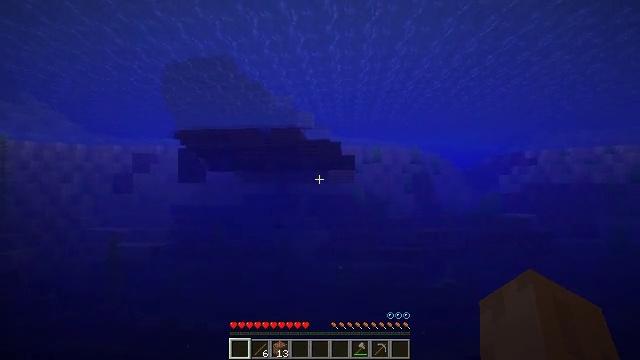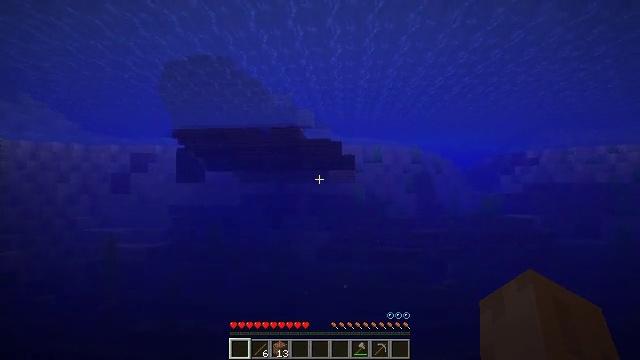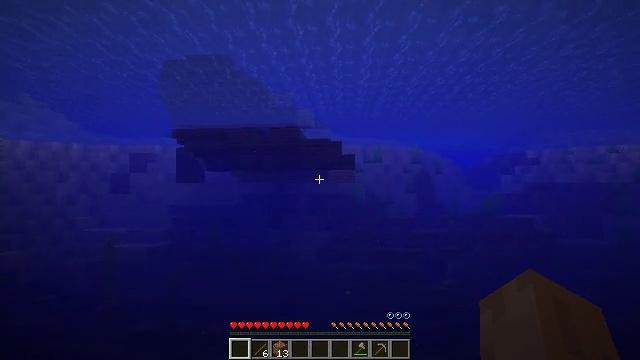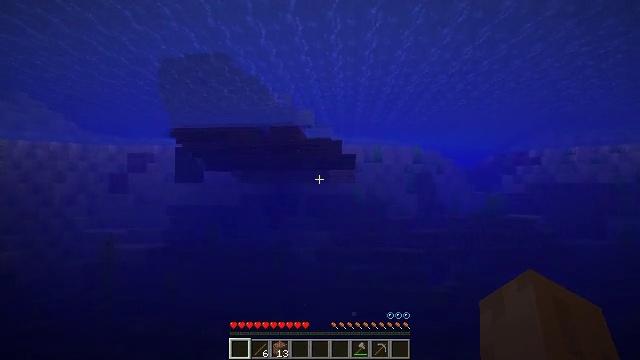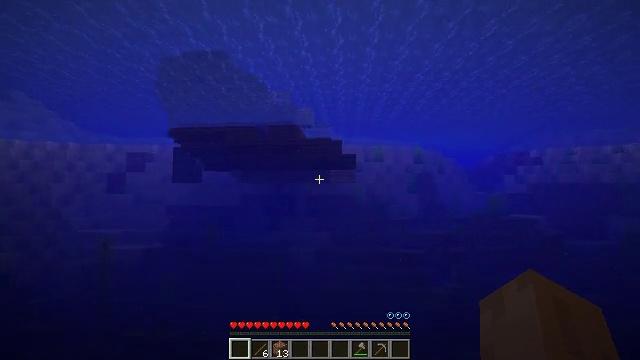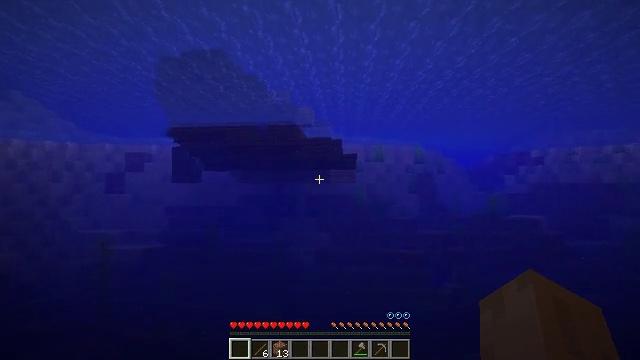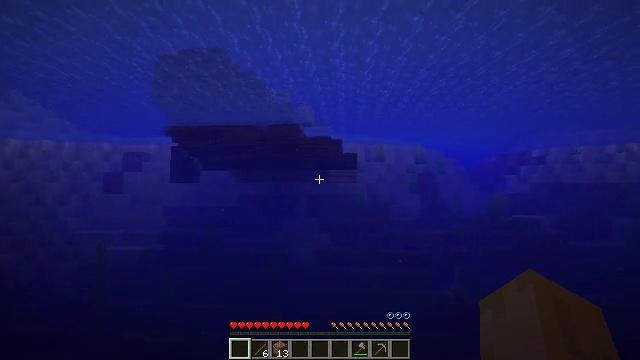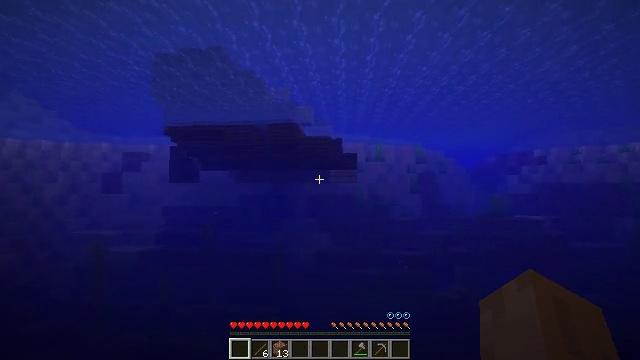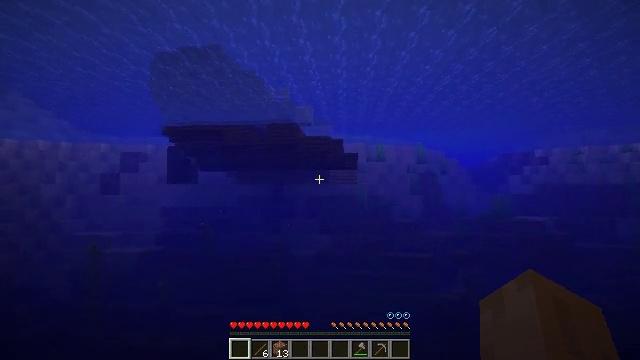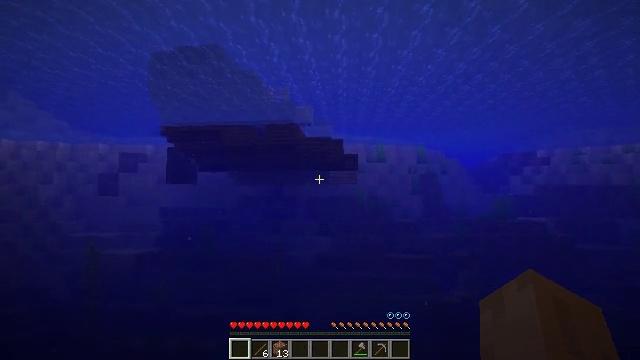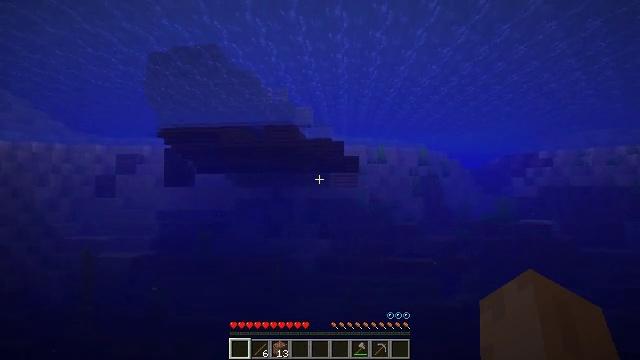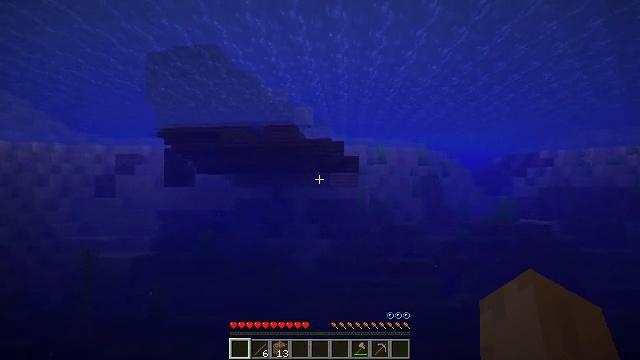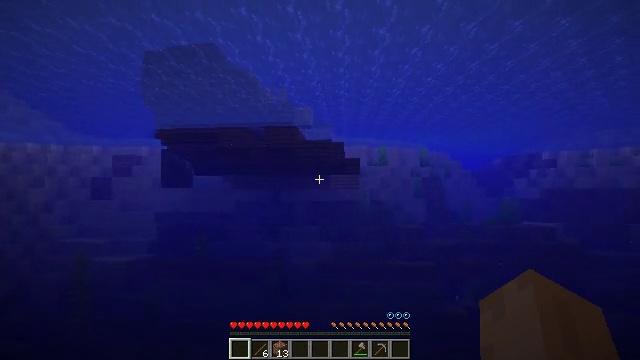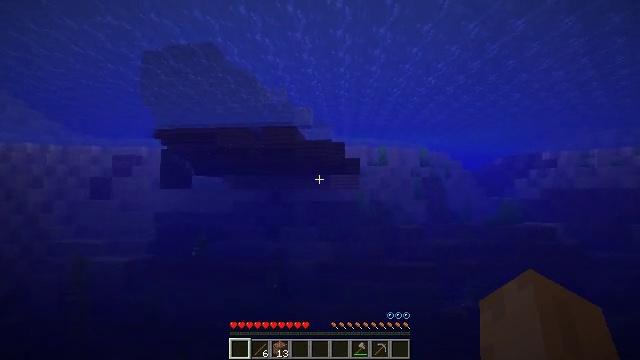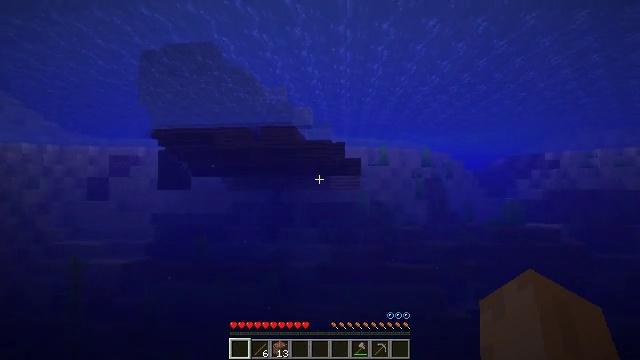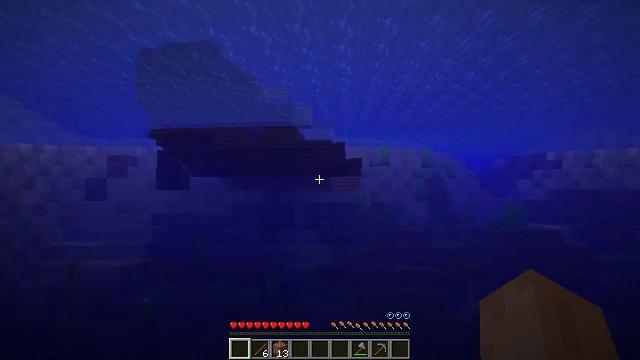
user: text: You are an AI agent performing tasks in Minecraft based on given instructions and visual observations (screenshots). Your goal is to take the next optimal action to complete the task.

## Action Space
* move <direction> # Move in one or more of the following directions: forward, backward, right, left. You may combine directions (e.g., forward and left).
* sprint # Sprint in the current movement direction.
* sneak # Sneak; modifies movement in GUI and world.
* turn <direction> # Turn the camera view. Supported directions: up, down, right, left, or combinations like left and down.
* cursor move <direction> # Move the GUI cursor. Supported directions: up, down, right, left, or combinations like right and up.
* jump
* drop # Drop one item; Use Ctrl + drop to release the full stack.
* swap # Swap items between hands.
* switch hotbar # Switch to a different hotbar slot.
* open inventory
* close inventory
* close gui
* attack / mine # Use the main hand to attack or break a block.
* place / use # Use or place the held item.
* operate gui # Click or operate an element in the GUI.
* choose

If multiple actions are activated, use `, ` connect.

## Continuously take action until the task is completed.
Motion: motion action
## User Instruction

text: Remove the jungle slab block.
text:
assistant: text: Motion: move forward
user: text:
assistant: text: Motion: move forward
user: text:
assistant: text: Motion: move forward
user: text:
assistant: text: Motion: move forward
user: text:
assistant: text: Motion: move forward
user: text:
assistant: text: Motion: move forward
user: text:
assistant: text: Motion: move forward, jump
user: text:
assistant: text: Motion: move forward, jump
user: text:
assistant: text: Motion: move forward, jump
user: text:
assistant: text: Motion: move forward, jump
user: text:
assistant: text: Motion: move forward
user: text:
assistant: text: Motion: move forward
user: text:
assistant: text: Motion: move forward
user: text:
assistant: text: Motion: move forward
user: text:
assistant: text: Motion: move forward
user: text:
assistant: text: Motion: move forward, jump
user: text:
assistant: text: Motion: move forward, jump
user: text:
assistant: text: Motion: move forward, jump
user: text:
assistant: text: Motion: move forward, jump
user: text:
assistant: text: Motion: move forward, jump
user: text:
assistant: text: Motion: move forward
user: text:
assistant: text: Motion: move forward
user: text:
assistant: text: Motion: move forward, jump
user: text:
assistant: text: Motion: move forward, jump
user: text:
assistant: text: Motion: move forward, jump
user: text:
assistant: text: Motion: move forward, jump
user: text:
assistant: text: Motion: move forward, jump
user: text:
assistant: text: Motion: move forward, jump
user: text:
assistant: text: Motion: move forward, jump
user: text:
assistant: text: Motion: move forward, jump